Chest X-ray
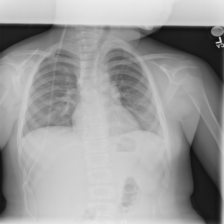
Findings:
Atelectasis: negative
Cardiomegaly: negative
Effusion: negative
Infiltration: negative
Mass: negative
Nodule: negative
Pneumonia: negative
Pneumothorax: negative
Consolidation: negative
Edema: negative
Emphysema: negative
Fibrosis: negative
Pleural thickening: negative
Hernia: negative